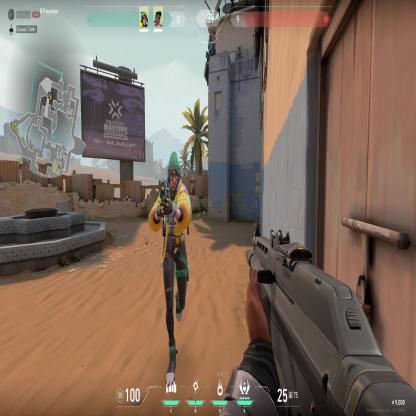
Label: teammate